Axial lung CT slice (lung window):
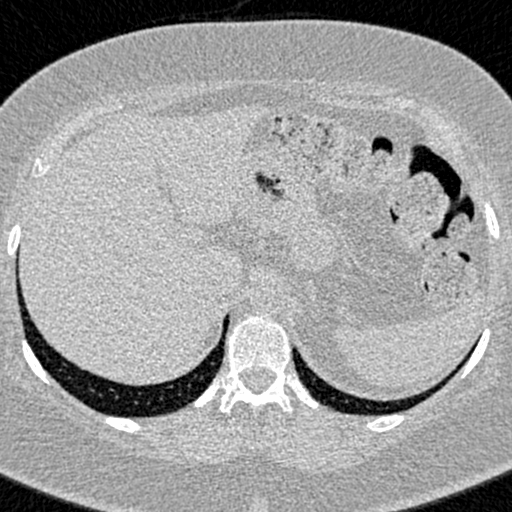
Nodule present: no